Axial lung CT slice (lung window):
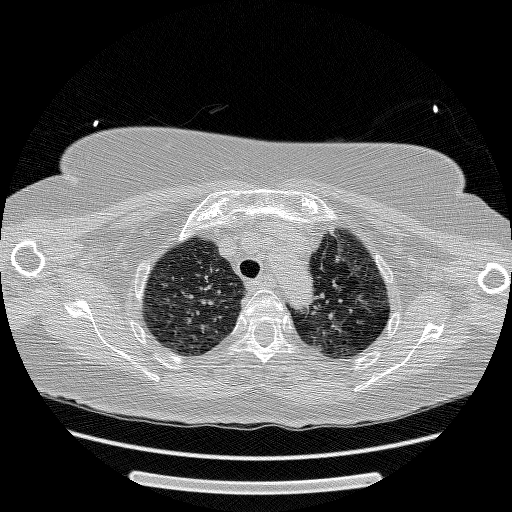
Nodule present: no